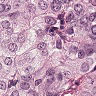
Metastatic tissue present: yes